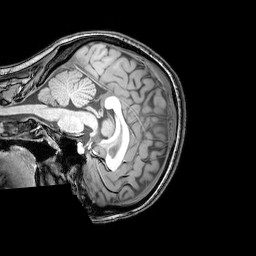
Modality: T1w
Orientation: sagittal
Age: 26
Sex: female
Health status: healthy
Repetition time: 0.081 s
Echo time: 0.037 s